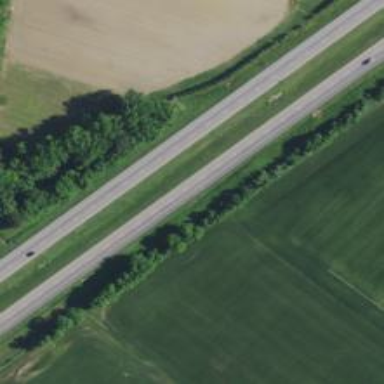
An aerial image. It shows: This image shows trunk highway that functions as expressway.